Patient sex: F
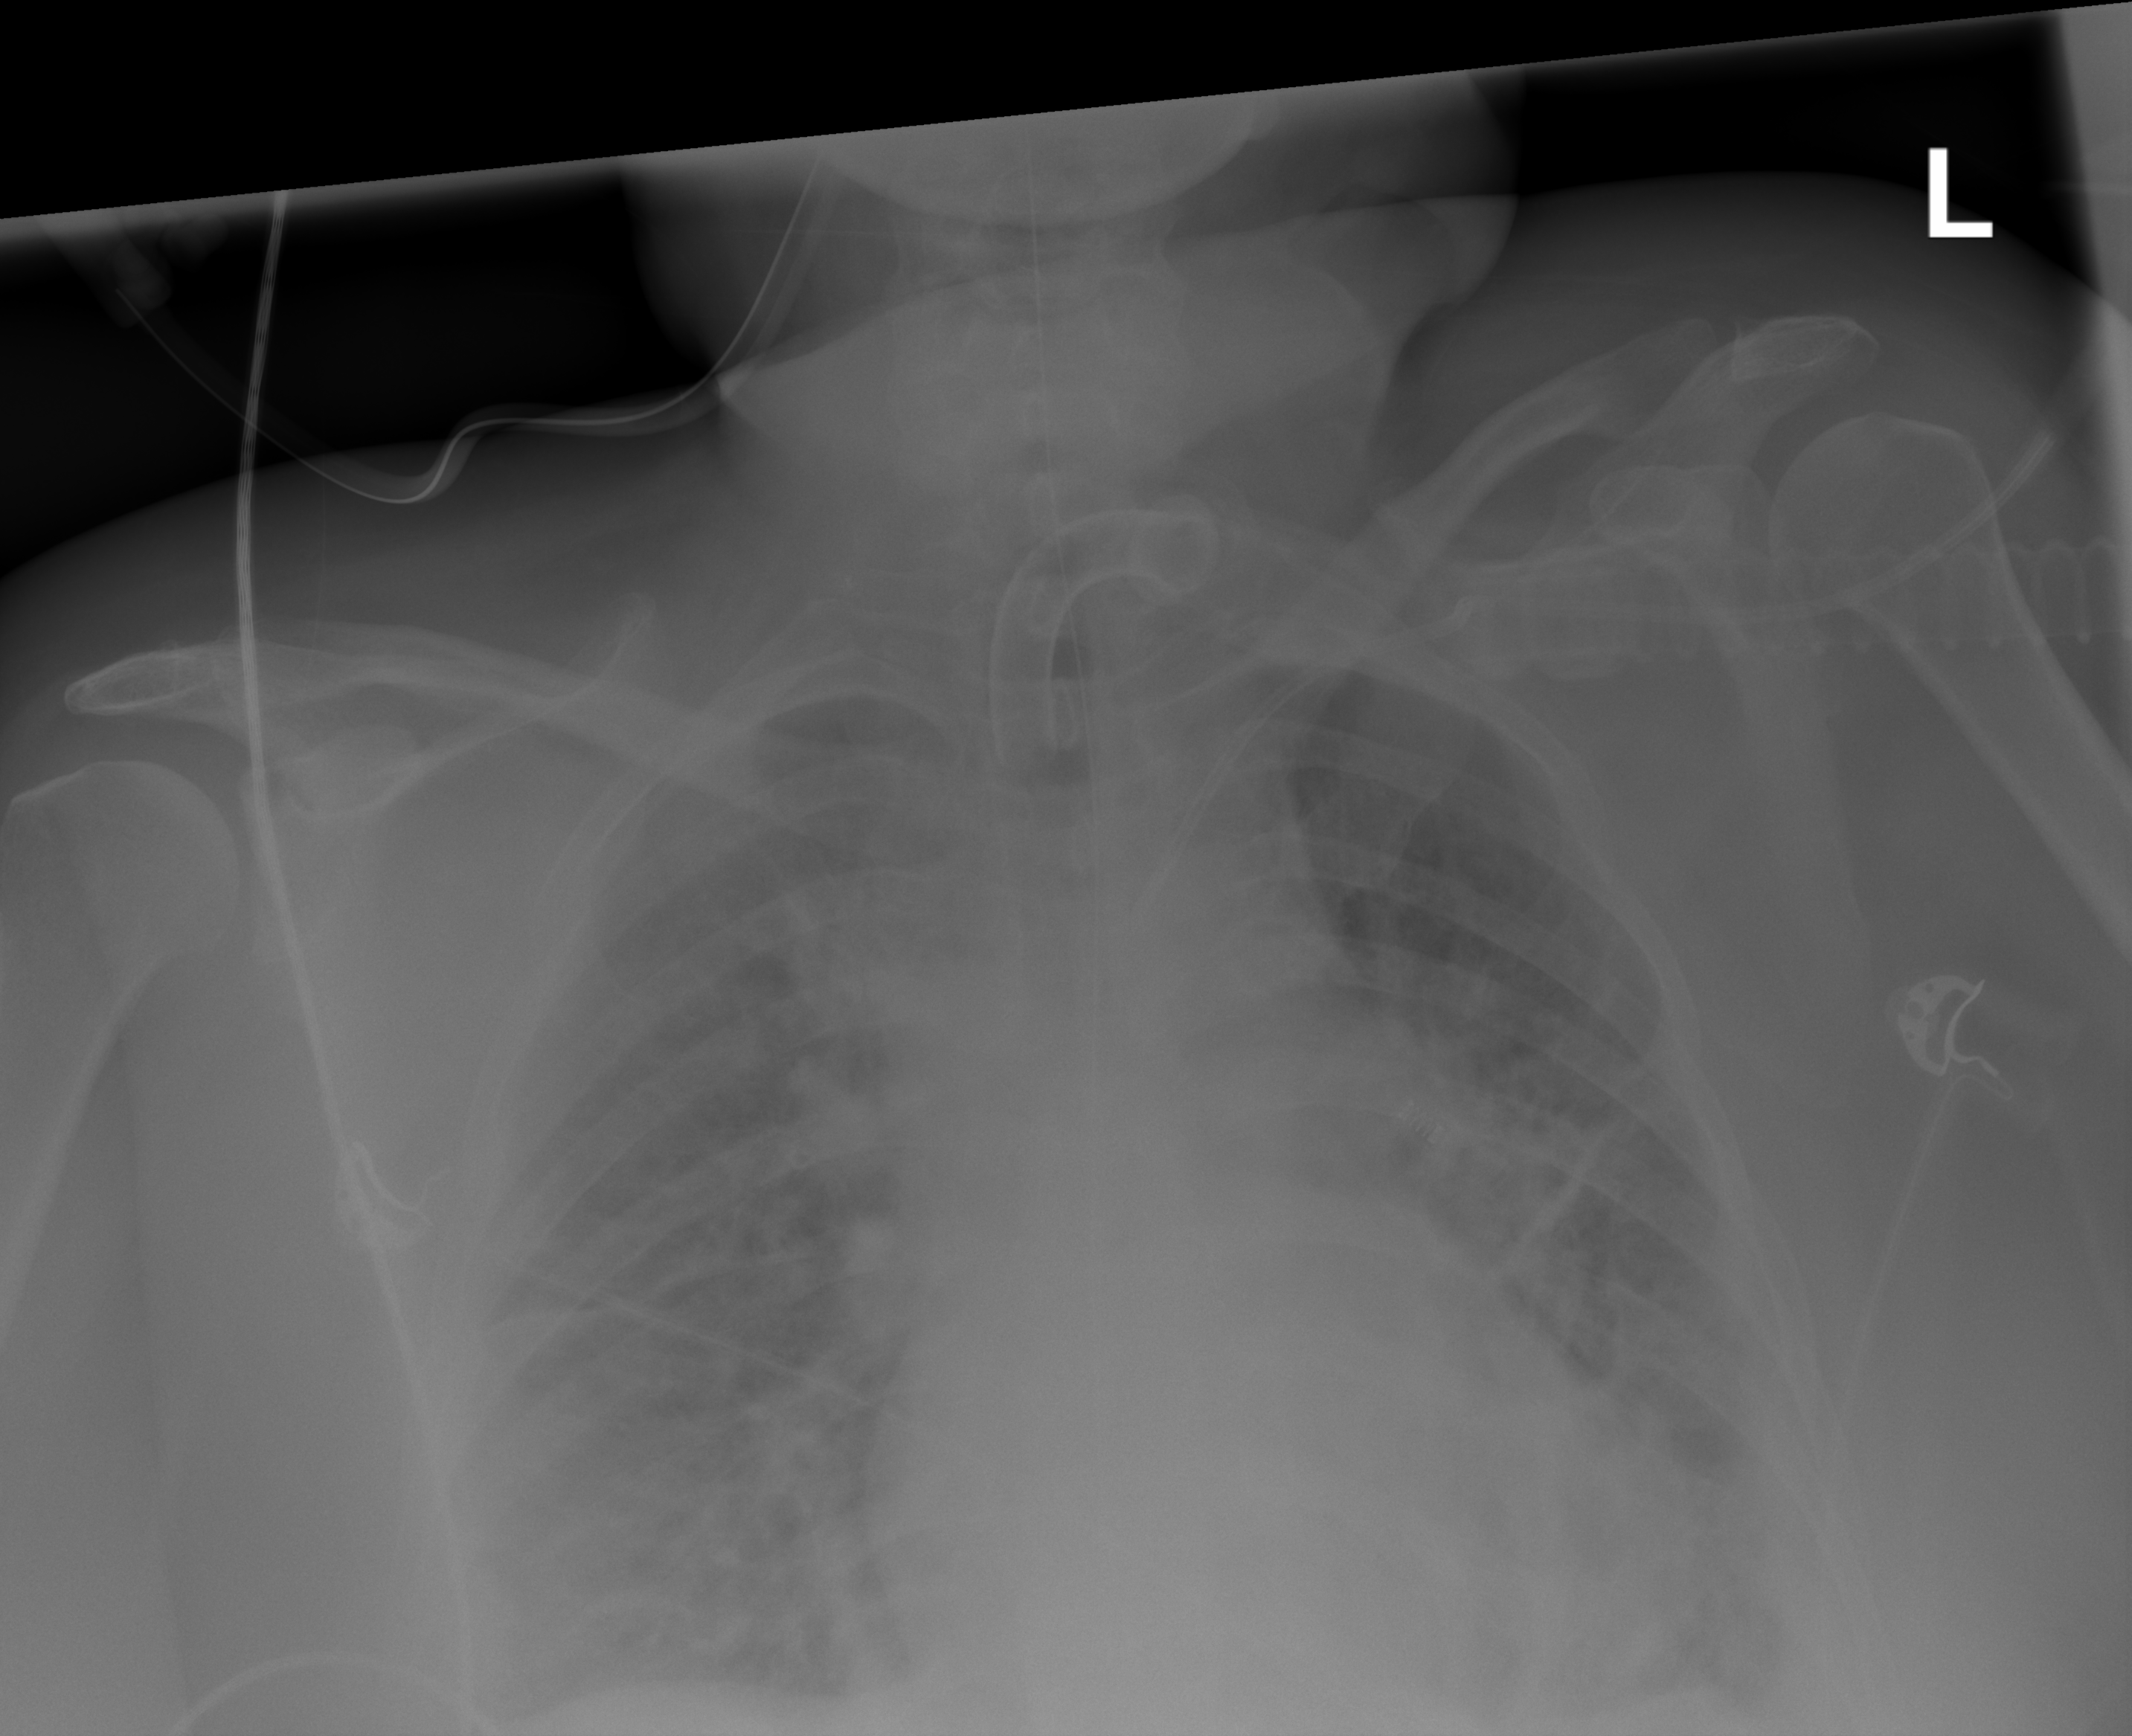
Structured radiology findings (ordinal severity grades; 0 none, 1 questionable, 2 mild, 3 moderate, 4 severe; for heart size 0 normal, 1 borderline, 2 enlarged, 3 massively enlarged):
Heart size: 2
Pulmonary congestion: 2
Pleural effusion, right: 0
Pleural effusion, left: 2
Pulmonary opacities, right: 3
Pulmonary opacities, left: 3
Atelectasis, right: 2
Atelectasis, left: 2